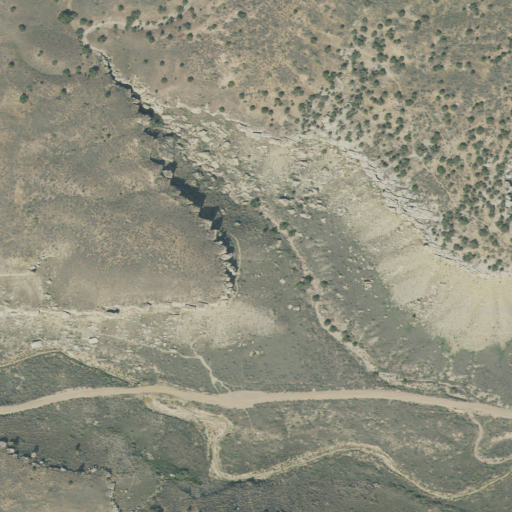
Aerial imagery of valley in Utah named Rough Draw containing only shrub